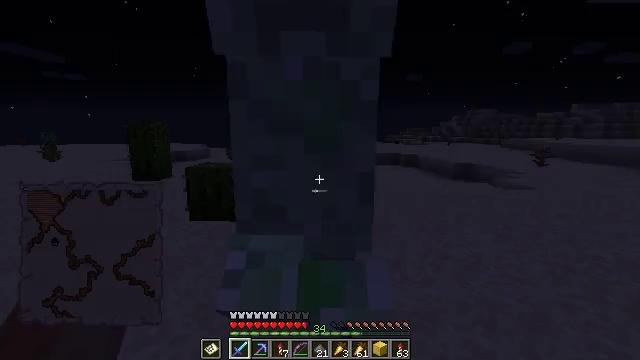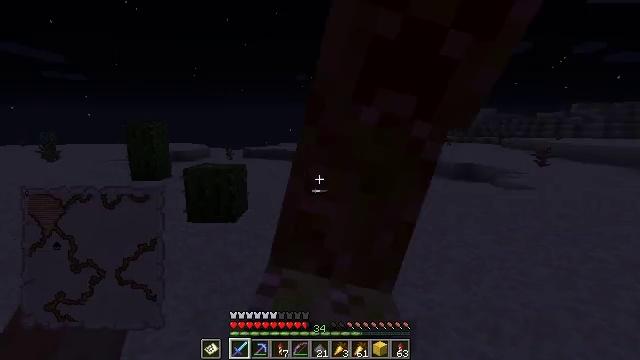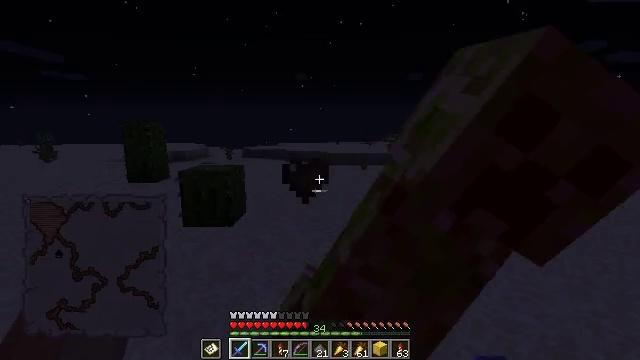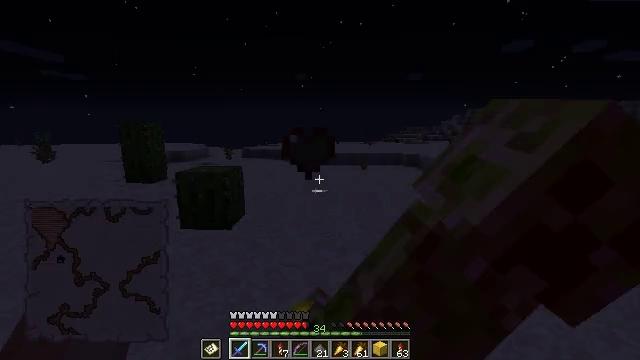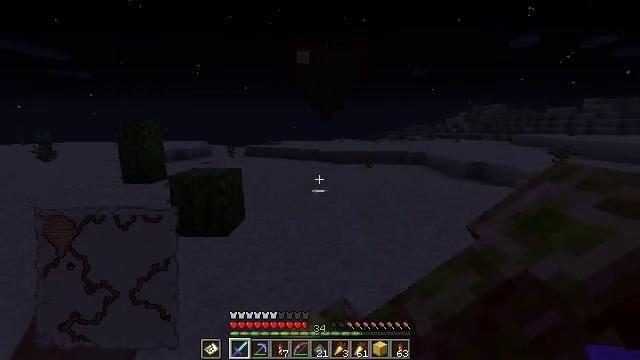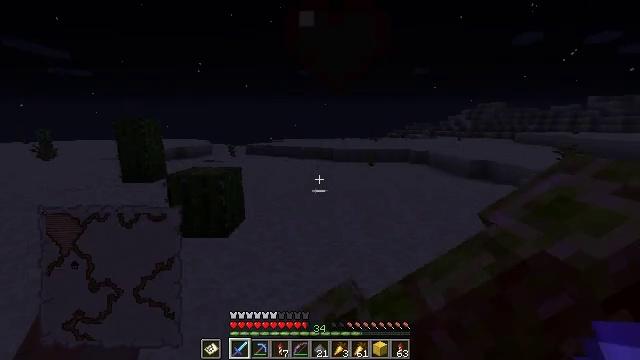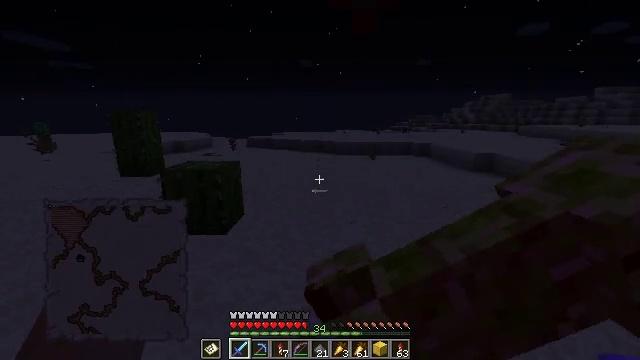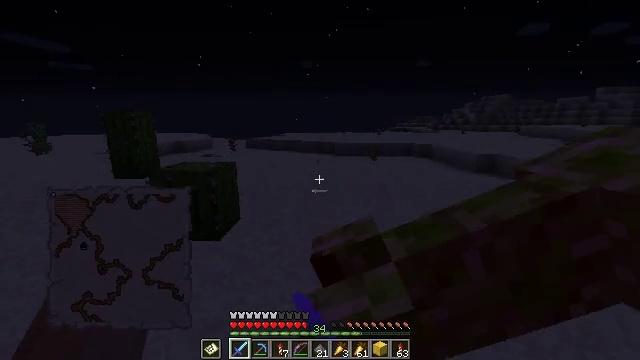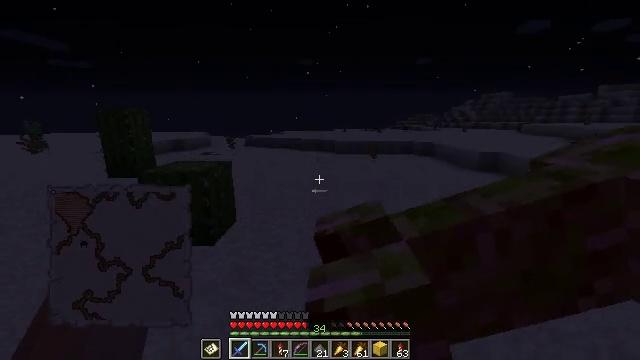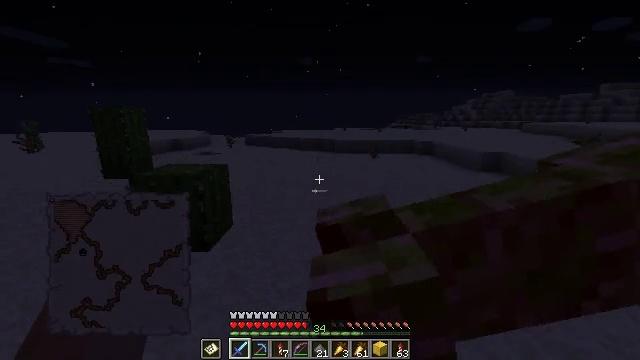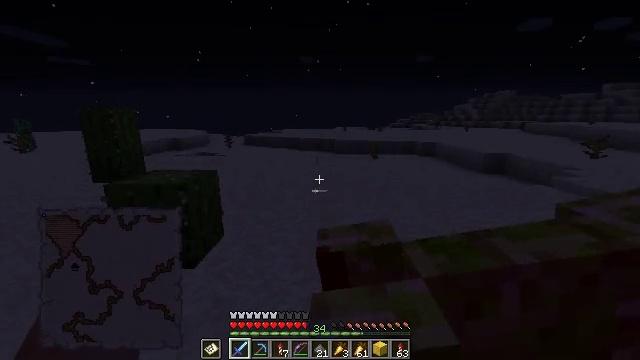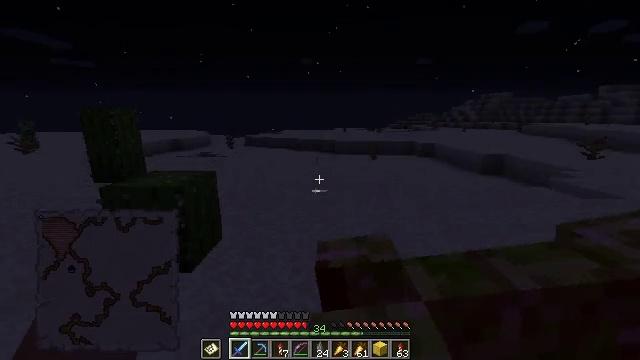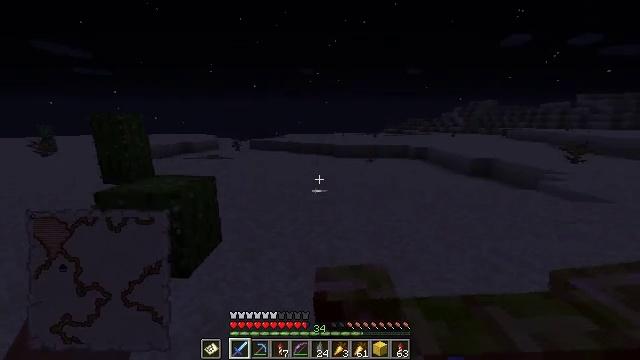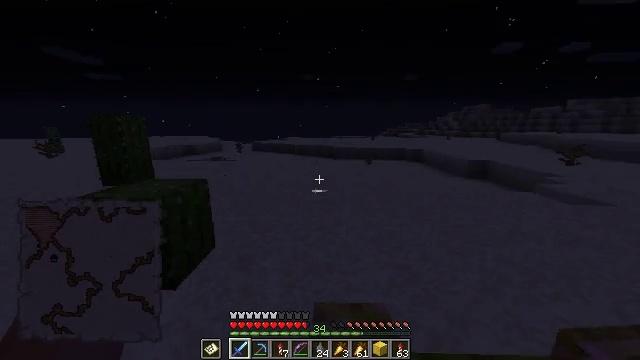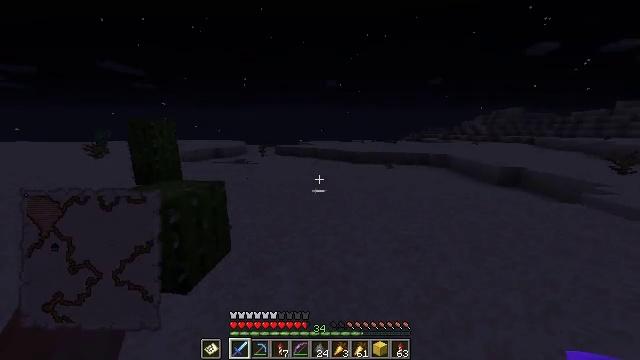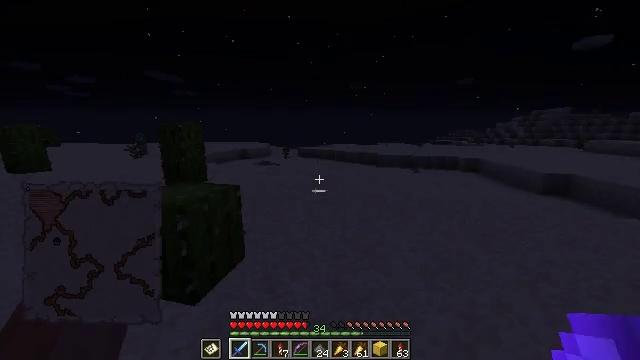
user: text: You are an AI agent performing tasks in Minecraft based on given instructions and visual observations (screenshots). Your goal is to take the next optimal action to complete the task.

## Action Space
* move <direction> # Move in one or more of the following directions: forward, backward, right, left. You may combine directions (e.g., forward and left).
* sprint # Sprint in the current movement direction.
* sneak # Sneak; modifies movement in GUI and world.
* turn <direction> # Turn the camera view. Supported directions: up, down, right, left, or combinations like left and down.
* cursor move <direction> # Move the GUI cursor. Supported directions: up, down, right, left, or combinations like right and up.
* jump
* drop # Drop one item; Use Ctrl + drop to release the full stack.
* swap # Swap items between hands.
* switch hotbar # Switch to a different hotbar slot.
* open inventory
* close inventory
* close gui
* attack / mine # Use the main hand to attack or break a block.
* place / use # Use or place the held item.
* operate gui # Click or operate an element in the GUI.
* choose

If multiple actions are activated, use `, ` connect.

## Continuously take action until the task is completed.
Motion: motion action
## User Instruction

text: Craft a firework rocket using the crafting grid.
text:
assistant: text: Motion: move forward
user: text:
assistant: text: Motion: move forward
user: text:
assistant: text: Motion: move forward
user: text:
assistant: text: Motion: move forward
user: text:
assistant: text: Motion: move forward
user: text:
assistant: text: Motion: move forward, turn down, attack / mine
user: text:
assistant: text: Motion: move forward, attack / mine
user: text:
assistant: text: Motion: move forward, attack / mine
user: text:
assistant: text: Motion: move forward
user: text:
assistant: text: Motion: move forward, sprint
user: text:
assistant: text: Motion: move forward, sprint
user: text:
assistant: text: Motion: move forward, sprint
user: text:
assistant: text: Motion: move forward, sprint
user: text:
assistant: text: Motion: move forward, sprint, turn left
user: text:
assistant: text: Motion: move forward, sprint, turn left
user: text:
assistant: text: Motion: move forward, sprint
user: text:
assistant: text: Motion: move forward, sprint
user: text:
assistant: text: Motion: move forward, sprint, jump
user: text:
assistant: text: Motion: move forward, sprint, jump
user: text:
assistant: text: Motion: move forward, sprint, jump
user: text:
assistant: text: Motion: move forward, sprint, jump
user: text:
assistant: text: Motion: move forward, sprint, jump
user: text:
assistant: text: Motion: move forward, sprint, jump
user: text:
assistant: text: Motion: move forward, sprint, turn left, jump
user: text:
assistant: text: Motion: move forward, sprint, turn left and up, jump
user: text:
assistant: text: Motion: move forward, sprint, turn left, jump
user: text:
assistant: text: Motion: move forward, sprint, turn left, jump
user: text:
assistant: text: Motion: move forward, sprint, turn left, jump
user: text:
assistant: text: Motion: move forward, sprint, turn left, jump
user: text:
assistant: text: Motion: move forward, sprint, turn left, jump